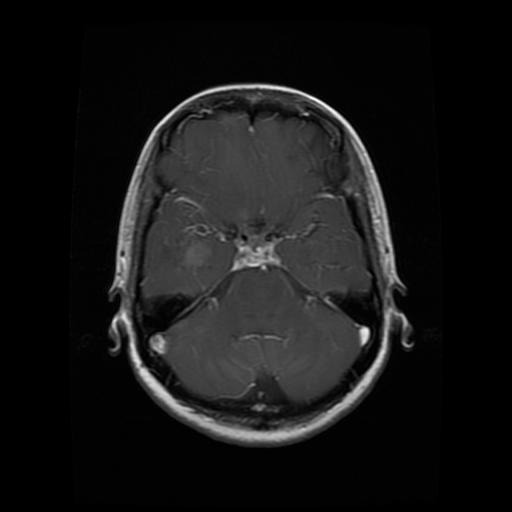
Label: glioma